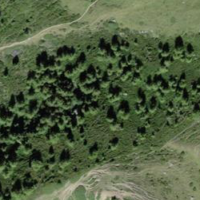
EUNIS habitat code: 41
Species observed at this site:
Vaccinium uliginosum